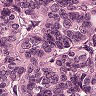
Metastatic tissue present: yes